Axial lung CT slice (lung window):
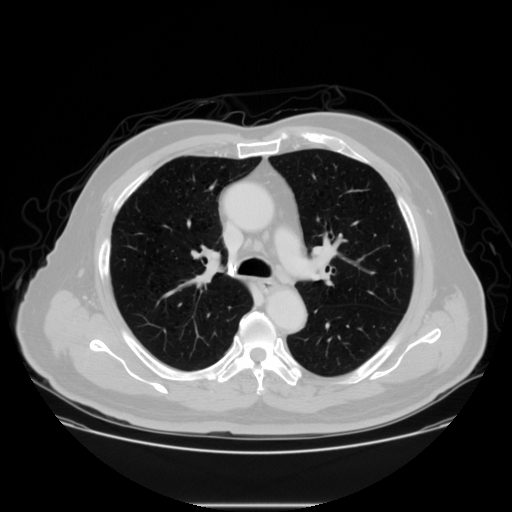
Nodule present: no